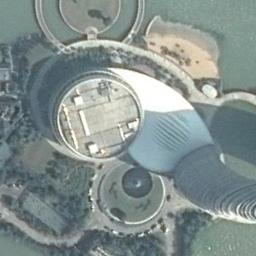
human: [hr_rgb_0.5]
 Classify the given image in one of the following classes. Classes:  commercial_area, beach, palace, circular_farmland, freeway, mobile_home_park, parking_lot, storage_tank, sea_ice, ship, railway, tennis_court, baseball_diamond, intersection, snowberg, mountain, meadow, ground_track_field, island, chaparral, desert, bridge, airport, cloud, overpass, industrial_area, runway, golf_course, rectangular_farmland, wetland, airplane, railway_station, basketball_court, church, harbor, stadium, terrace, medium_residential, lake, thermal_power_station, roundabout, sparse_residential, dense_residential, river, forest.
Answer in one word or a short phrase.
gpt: palace